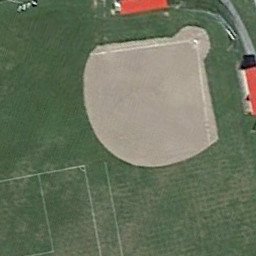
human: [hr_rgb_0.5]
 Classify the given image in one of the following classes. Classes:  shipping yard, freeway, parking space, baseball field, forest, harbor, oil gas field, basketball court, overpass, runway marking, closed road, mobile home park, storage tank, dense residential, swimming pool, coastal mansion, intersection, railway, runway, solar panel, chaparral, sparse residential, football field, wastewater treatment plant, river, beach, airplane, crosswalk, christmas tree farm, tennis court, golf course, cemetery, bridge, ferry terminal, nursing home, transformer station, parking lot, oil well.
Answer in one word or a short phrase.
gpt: baseball field